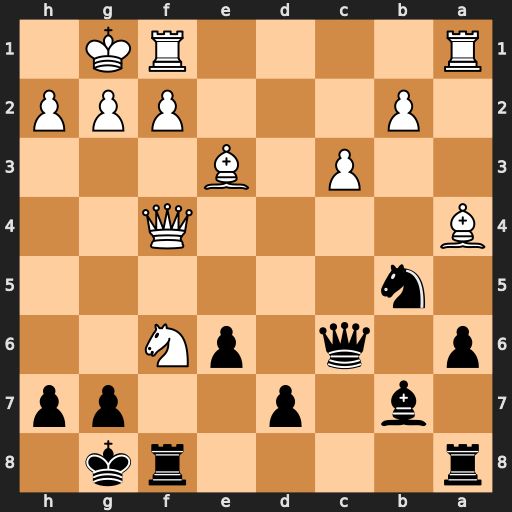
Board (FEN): r4rk1/1b1p2pp/p1q1pN2/1n6/B4Q2/2P1B3/1P3PPP/R4RK1
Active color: b
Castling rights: -
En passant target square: -
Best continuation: Rxf6 Qg3 Rg6